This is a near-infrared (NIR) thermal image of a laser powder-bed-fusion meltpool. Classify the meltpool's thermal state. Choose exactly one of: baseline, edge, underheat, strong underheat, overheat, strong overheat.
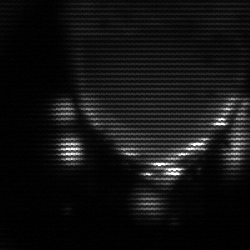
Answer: edge